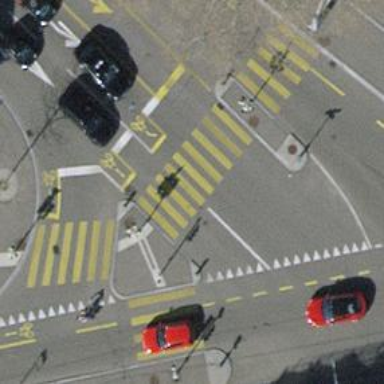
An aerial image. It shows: Road with traffic signals and zebra crossing with traffic signals.